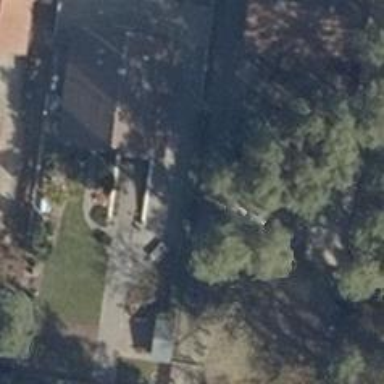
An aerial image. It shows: Driveway.